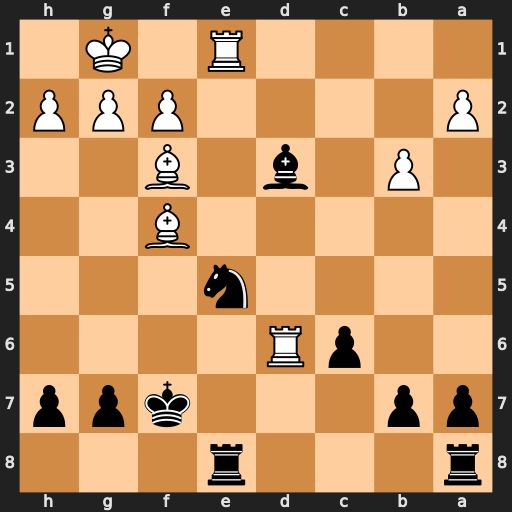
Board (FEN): r3r3/pp3kpp/2pR4/4n3/5B2/1P1b1B2/P4PPP/4R1K1
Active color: b
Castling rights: -
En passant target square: -
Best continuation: Nxf3+ gxf3 Rxe1+